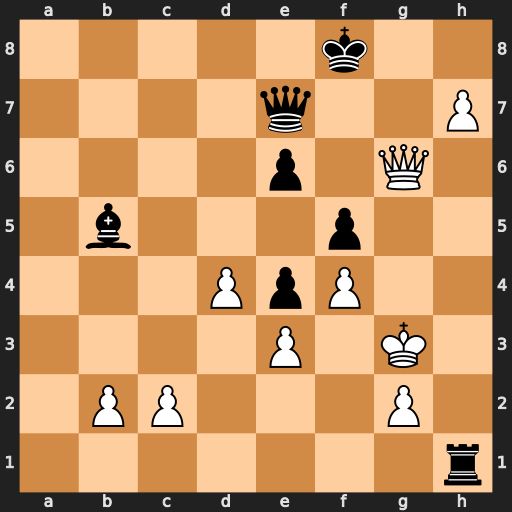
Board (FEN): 5k2/4q2P/4p1Q1/1b3p2/3PpP2/4P1K1/1PP3P1/7r
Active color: w
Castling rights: -
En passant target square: -
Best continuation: Qg8#